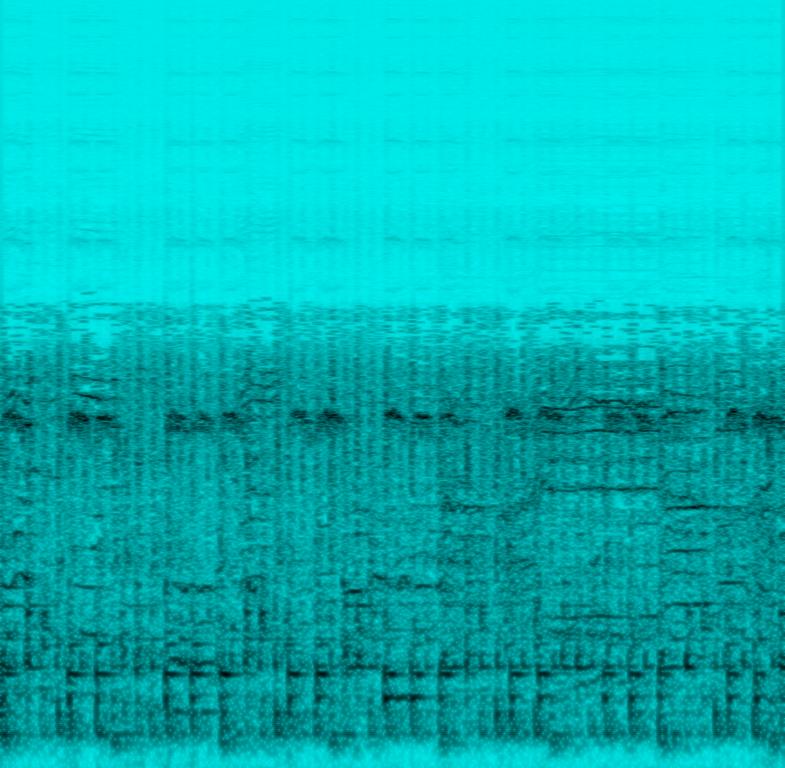
This is an amateur recording of an Afro-cuban dance music performance. There are male vocals singing joyfully. There is a percussion orchestra made up of diverse elements such as the conga, the bongo and the timbales are playing in the rhythmic background. The atmosphere is lively and vibrant. Although the audio quality is not that great, this piece can still be sampled for use in beat-making.